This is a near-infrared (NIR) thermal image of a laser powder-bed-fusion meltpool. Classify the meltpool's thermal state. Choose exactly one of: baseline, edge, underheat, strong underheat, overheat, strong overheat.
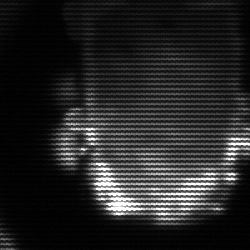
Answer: baseline